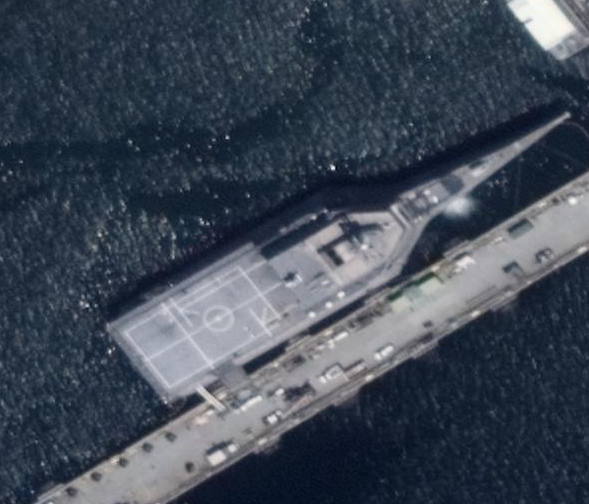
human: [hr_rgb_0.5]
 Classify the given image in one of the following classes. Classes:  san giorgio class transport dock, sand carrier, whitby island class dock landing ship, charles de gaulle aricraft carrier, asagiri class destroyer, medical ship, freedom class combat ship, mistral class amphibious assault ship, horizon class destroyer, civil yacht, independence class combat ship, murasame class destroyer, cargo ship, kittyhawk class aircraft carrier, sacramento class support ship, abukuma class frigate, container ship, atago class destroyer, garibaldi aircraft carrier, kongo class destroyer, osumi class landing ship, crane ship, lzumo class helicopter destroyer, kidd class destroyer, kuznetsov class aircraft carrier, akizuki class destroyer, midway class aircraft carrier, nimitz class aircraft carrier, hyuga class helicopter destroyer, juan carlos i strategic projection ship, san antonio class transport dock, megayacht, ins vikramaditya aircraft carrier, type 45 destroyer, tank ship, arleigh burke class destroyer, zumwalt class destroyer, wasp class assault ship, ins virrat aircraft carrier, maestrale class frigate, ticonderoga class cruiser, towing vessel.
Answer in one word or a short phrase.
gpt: Independence class combat ship